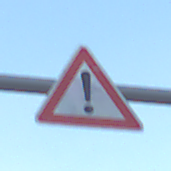
Verkehrszeichen: Gefahrenstelle
Umgebung: Outdoor, Nature
Tageszeit: SunriseSunset
Wetter: Clear
Licht: Natural
Jahreszeit: NotSpecified
Kontrast: LowContrast